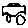
Label: car